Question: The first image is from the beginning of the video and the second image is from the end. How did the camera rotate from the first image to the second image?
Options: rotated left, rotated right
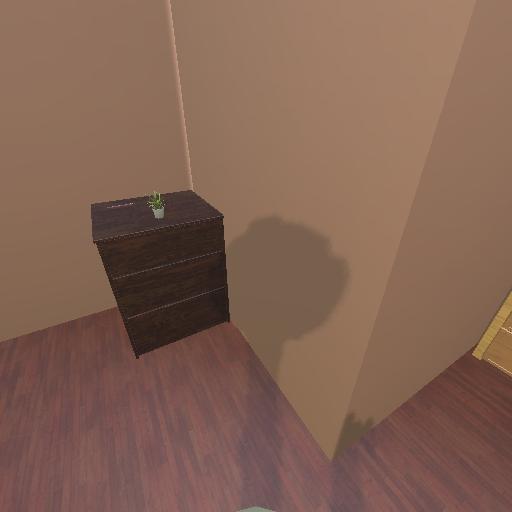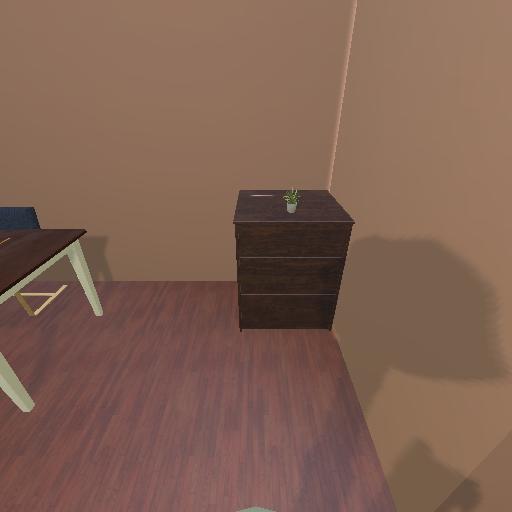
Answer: rotated left